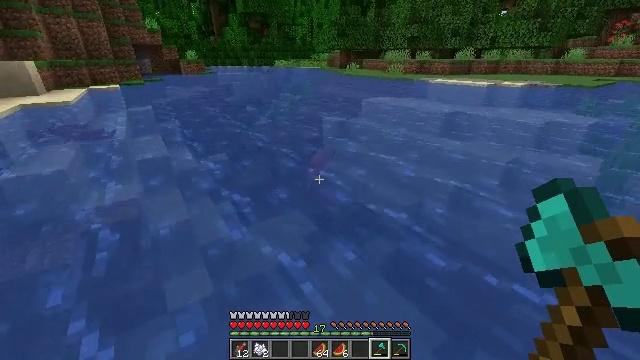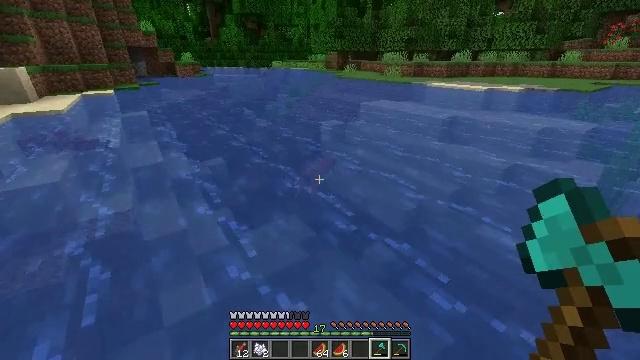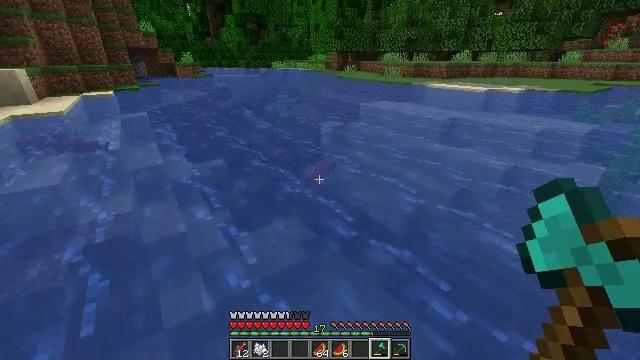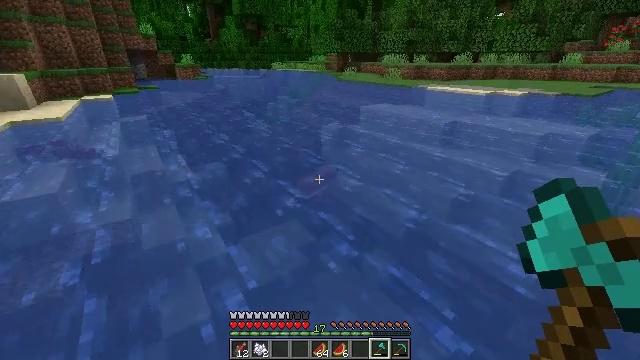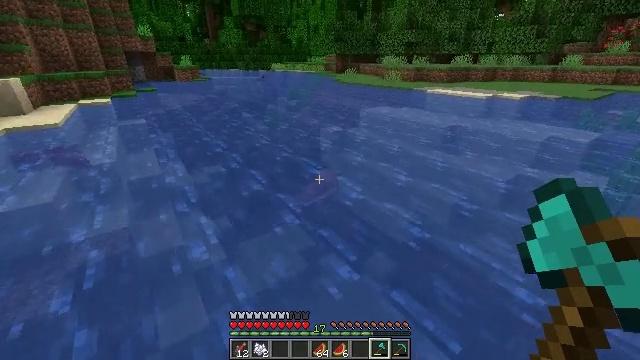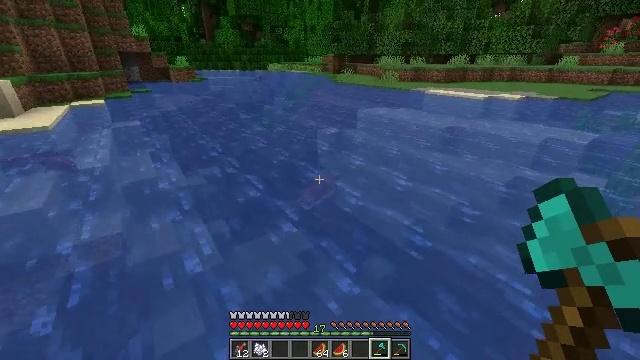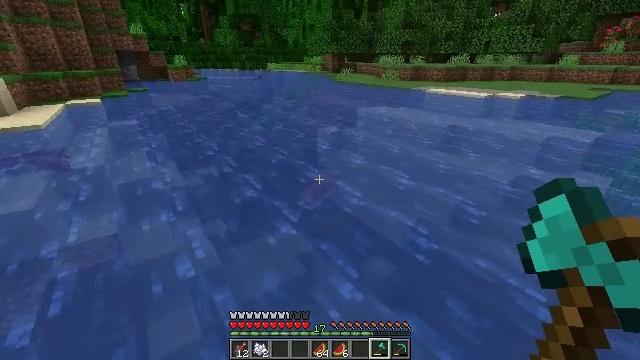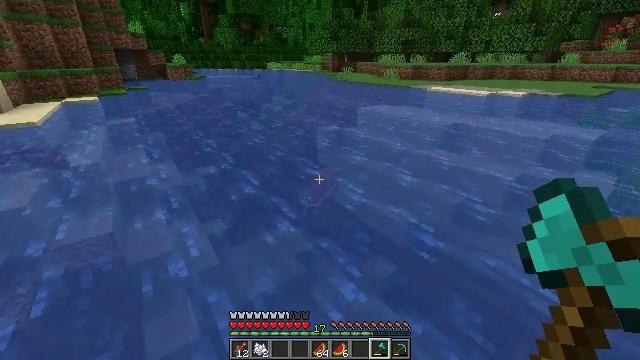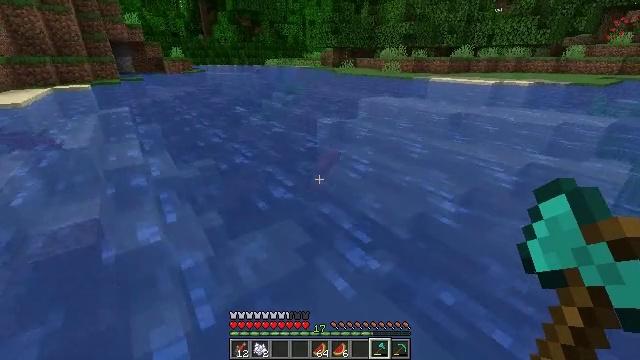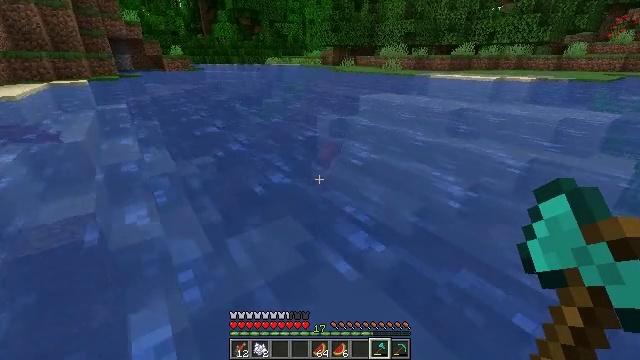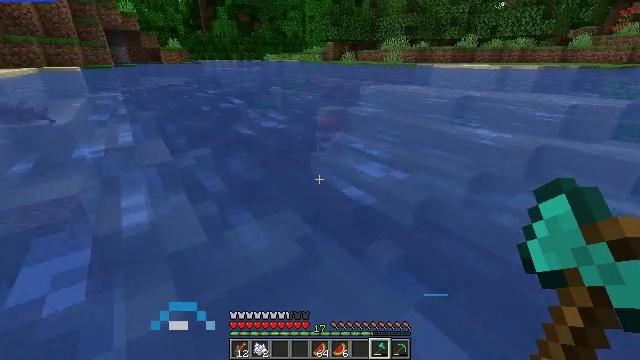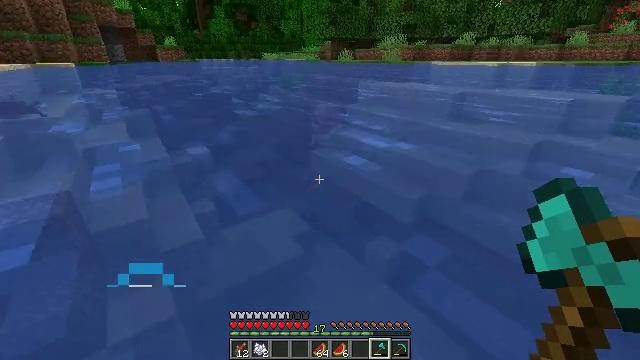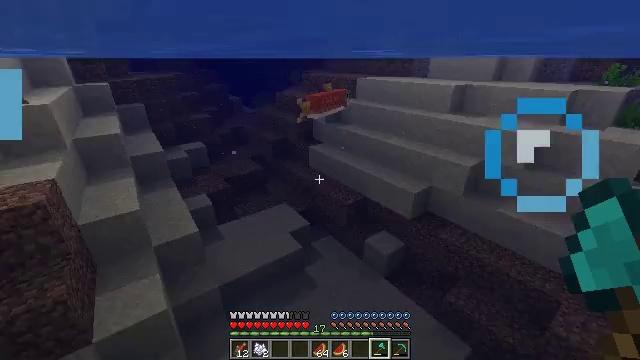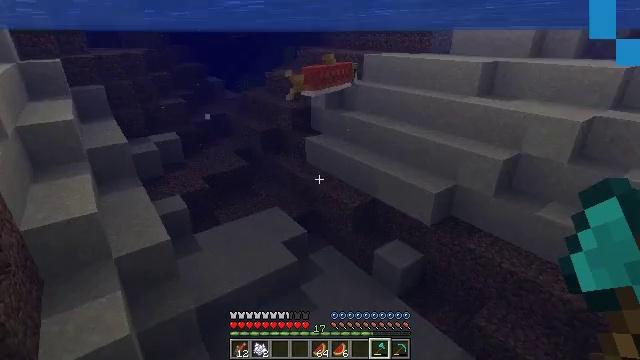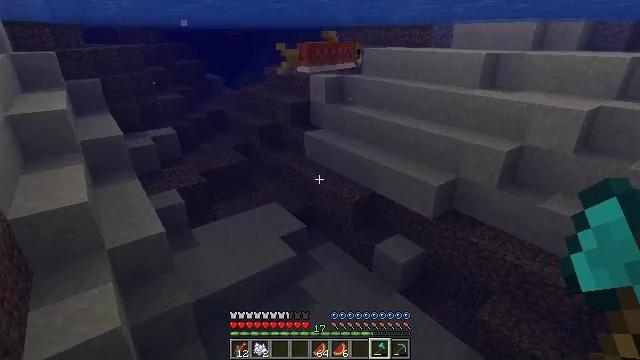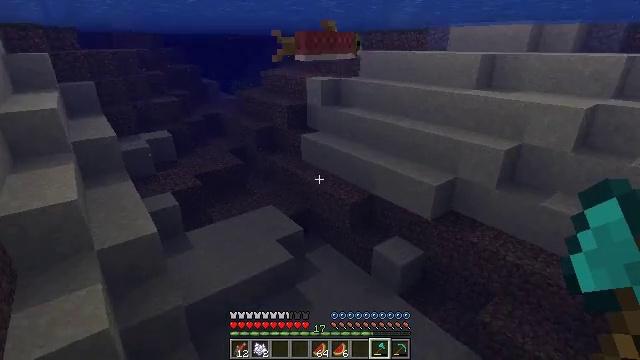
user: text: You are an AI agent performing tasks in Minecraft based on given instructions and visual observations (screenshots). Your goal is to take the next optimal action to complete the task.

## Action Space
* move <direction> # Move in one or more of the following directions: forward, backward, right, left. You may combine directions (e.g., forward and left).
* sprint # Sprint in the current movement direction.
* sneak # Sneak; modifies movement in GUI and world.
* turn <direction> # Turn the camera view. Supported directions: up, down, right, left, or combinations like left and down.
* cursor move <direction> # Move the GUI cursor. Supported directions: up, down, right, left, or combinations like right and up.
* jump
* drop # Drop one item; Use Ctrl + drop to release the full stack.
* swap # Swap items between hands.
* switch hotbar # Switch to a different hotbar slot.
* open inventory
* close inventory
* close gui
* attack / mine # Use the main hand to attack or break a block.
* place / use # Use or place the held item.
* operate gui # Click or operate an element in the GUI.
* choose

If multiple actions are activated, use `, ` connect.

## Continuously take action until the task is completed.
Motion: motion action
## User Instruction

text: Kill aquatic mobs.
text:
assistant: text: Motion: move forward, jump
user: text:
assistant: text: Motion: move forward, jump
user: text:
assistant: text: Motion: move forward
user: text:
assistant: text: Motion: move forward
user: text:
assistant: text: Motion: move forward
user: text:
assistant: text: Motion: move forward
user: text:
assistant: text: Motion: move forward, sneak
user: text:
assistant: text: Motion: move forward, sneak
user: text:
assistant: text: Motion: move forward, sneak
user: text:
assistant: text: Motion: move forward, sneak
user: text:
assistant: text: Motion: move forward, sneak
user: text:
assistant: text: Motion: move forward, sneak
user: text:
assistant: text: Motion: move forward, sneak
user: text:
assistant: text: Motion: move forward, sneak
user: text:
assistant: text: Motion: move forward, sneak, turn up
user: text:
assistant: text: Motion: move forward, turn up
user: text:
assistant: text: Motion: move forward, turn right and up
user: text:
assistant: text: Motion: move forward, turn right and up
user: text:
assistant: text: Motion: move forward, turn right and up
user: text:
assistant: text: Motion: move forward, turn right and up
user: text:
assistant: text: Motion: move forward, turn up
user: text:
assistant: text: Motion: move forward, turn up
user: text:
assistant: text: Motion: move forward, turn right and up
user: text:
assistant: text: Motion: move forward, turn up
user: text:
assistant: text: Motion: move forward
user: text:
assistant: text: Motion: move forward, attack / mine
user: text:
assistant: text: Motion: move forward, attack / mine
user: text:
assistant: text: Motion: move forward, turn down, attack / mine
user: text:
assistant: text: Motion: move forward, turn left and down, attack / mine
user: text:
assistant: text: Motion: move forward, turn left and down, attack / mine